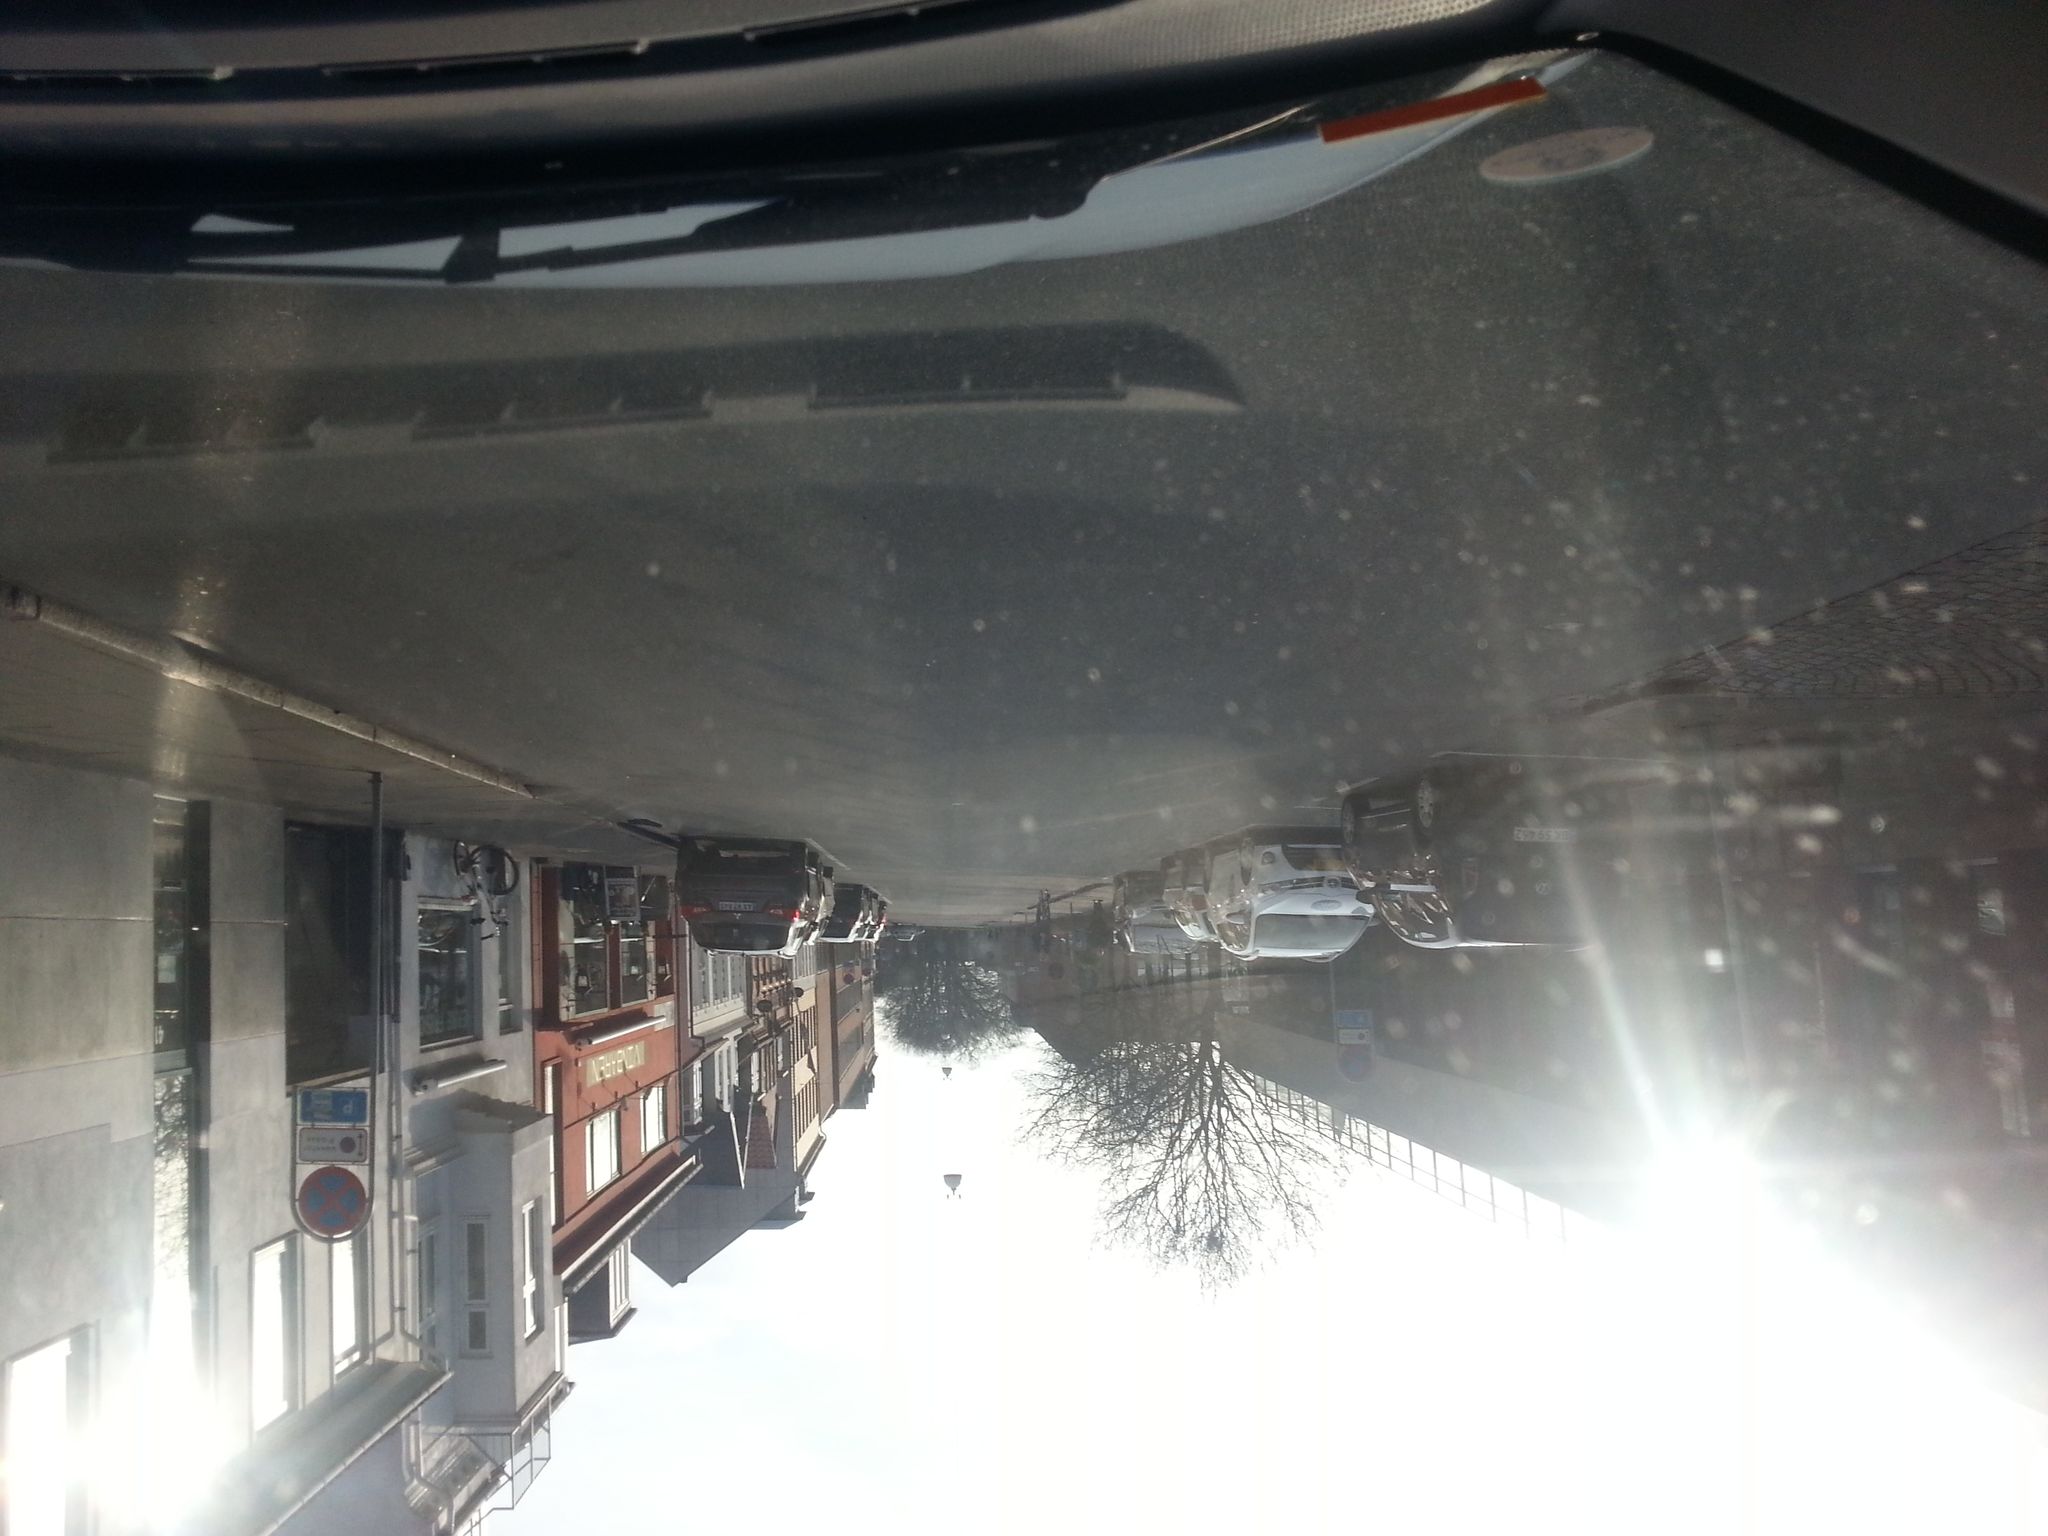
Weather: snowy
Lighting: day
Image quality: slightly poor
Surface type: driving surface
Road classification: pedestrian, residential
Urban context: dense urban cluster
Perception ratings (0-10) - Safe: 2.08, Lively: 7.89, Beautiful: 4.58, Boring: 6.9, Depressing: 8.34, Wealthy: 4.6